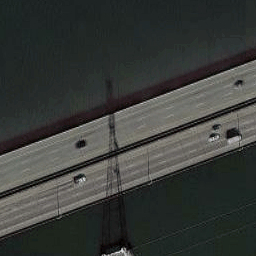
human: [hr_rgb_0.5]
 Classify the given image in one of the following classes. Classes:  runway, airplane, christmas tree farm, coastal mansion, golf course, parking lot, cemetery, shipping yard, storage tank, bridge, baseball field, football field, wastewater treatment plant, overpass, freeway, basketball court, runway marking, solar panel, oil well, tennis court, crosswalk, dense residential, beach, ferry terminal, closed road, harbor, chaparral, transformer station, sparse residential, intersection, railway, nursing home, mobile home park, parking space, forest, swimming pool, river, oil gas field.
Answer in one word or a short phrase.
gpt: bridge